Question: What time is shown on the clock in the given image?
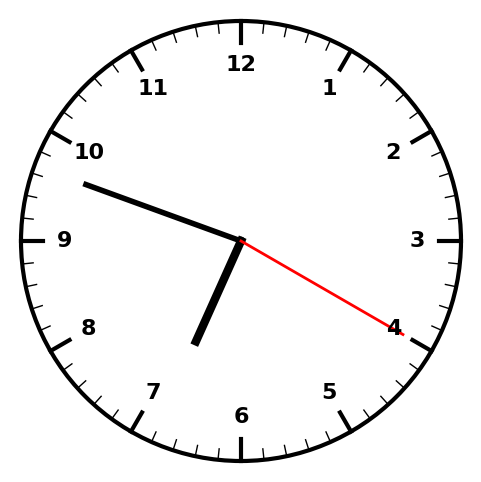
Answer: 06:48:20